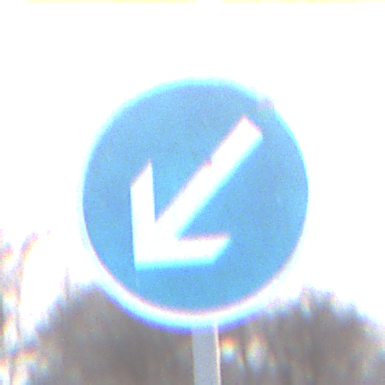
Verkehrszeichen: VorgeschriebeneVorbeifahrtLinks
Umgebung: Outdoor, Nature
Tageszeit: SunriseSunset
Wetter: Clear
Licht: Natural
Jahreszeit: NotSpecified
Kontrast: LowContrast